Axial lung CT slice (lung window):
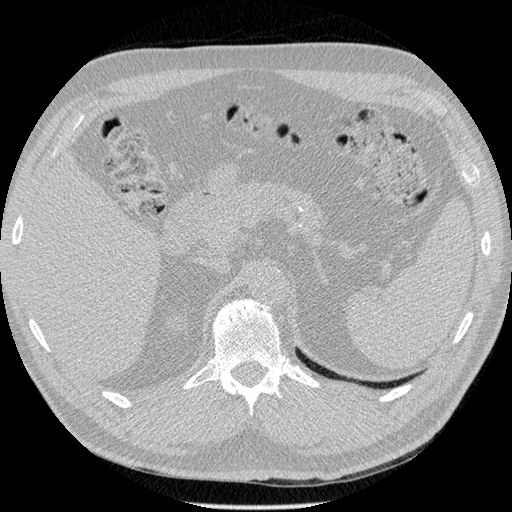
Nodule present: no